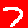
Digit: 7